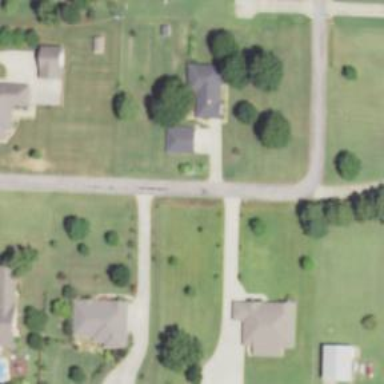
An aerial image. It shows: Residential road.